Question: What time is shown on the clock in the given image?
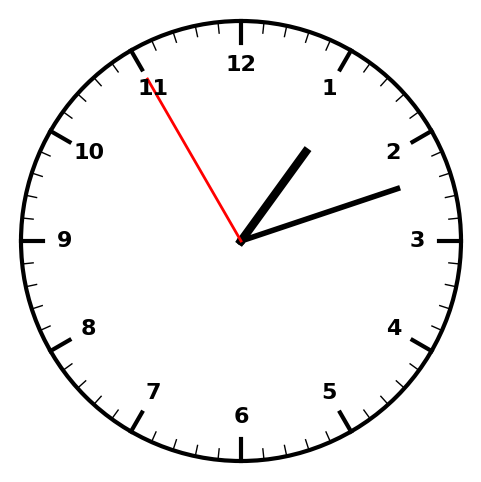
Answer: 01:11:55